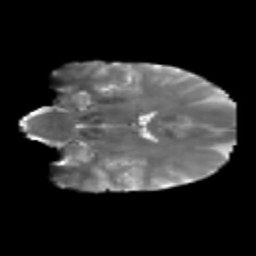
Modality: T2w
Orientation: coronal
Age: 38
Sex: female
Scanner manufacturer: siemens
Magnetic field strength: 3 T
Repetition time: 1.8 s
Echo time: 0.07 s